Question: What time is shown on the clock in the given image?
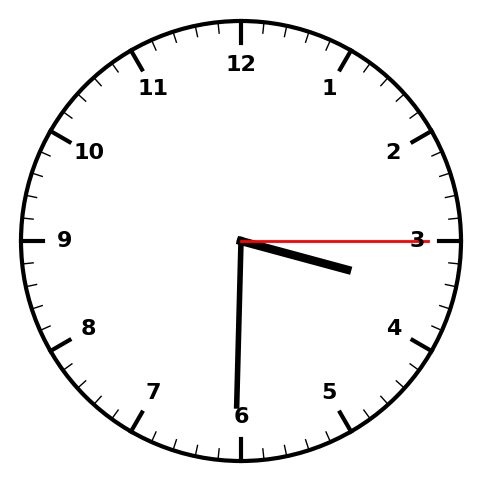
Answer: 03:30:15